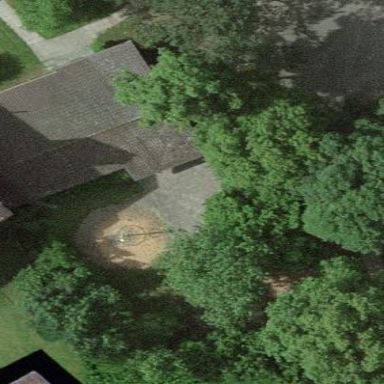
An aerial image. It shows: Playground.